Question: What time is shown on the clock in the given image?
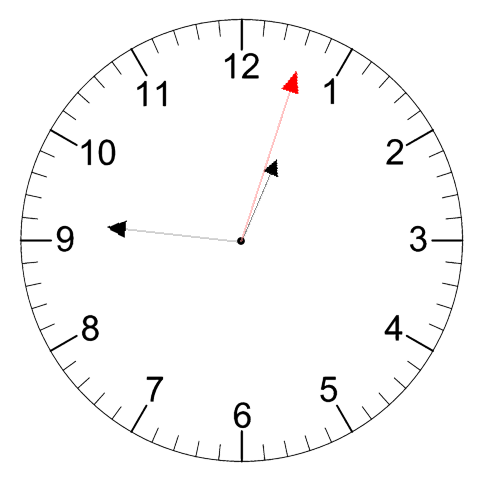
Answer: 12:46:03